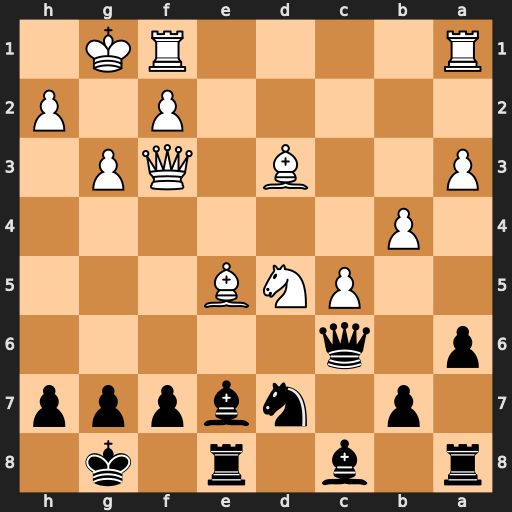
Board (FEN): r1b1r1k1/1p1nbppp/p1q5/2PNB3/1P6/P2B1QP1/5P1P/R4RK1
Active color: b
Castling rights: -
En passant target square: -
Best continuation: Nxe5 Nxe7+ Rxe7